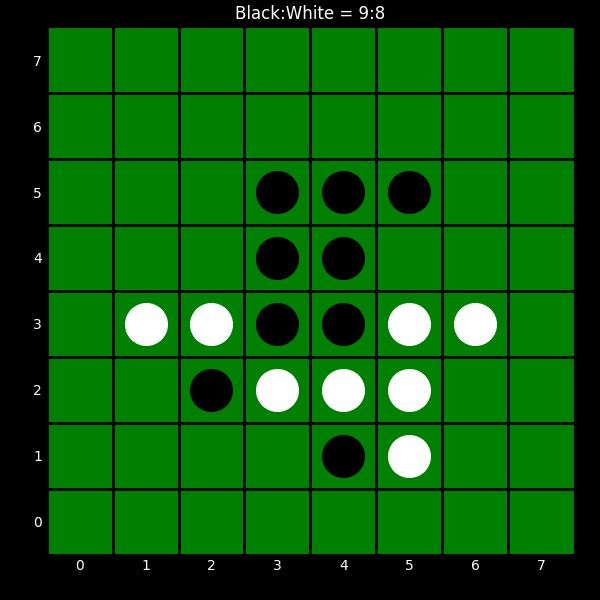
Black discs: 9
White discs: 8